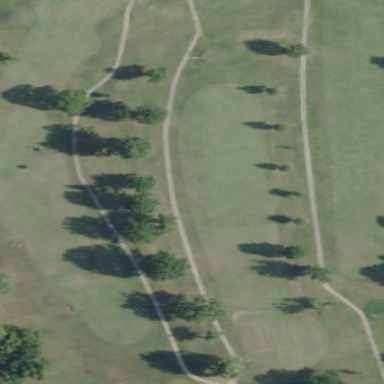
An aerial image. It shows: Golf fairway surrounded by grass.